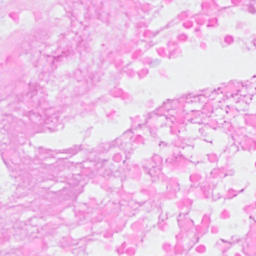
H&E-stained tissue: Breast